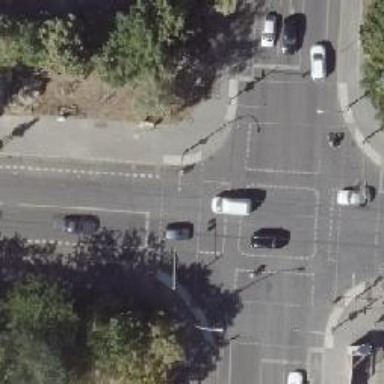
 as well as cycle lanes. Lane markings are present on the road."